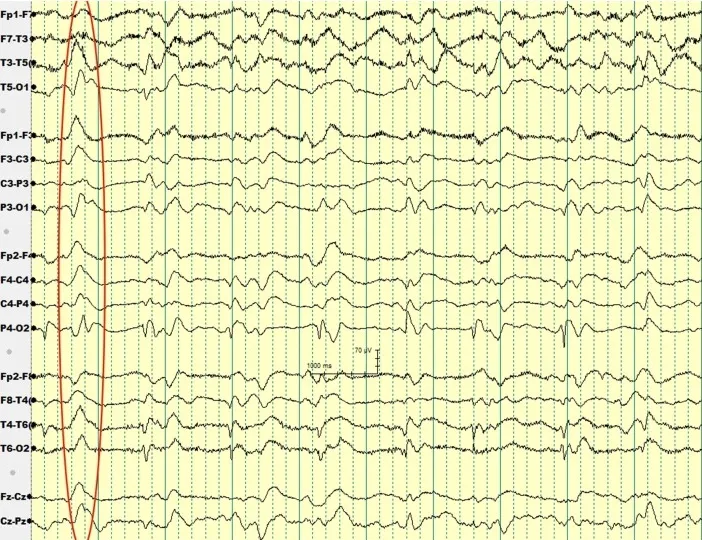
EEG of patient 2 with periodic sharp wave complexes circled.
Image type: electrography (eeg)